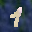
Label: 1